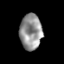
Tissue: lung
Cell type: T cells
Senescence score: 0.2356
Nuclear area (px): 770
Mean DAPI intensity: 147.601